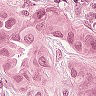
Metastatic tissue present: yes